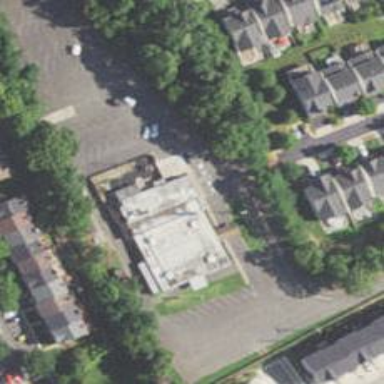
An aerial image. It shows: Social center housed in building.